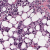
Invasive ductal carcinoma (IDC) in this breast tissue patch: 1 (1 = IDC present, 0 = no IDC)